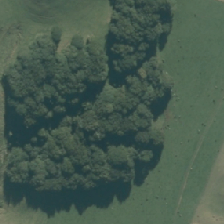
Land cover: indigenous_forest